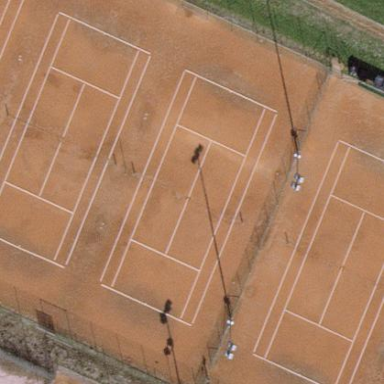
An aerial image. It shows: Tartan tennis court in leisure land pitch.